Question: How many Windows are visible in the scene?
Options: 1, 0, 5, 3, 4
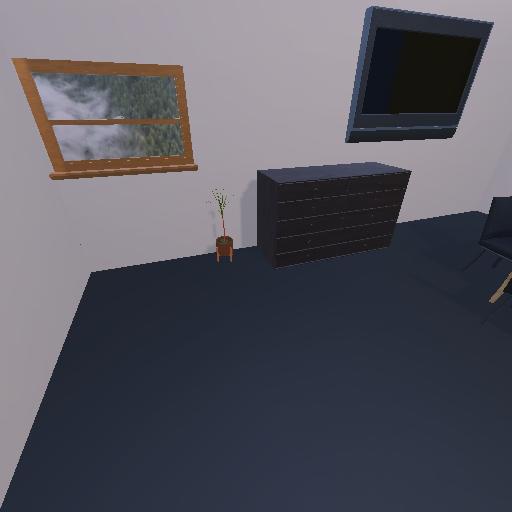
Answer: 1